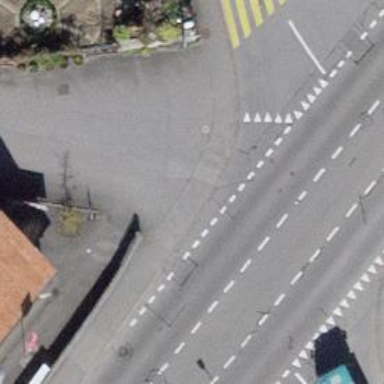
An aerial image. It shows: Sidewalk along the footway.